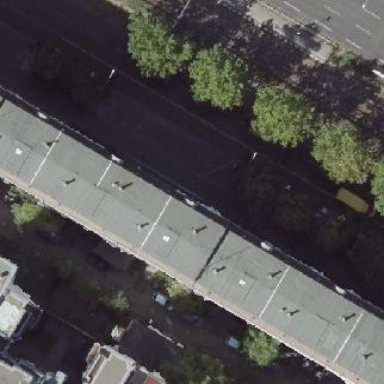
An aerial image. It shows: Residential building with saltbox roof shape.